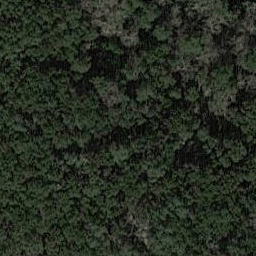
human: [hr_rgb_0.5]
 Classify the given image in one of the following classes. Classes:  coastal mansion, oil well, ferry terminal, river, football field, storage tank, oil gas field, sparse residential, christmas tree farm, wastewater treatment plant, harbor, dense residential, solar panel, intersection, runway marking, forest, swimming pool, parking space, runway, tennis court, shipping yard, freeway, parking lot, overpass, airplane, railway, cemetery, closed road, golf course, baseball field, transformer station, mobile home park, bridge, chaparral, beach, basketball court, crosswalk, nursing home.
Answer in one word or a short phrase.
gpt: forest